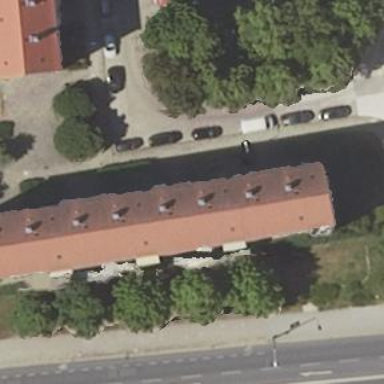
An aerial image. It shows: Gabled roof with orange roof tiles on apartment building.